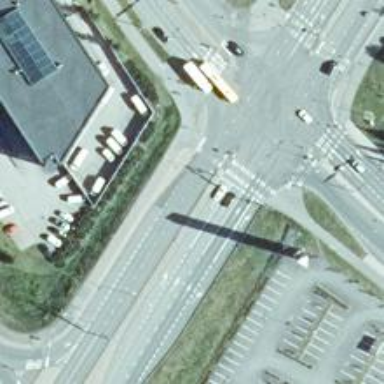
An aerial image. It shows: Marked asphalt cycleway crossing.